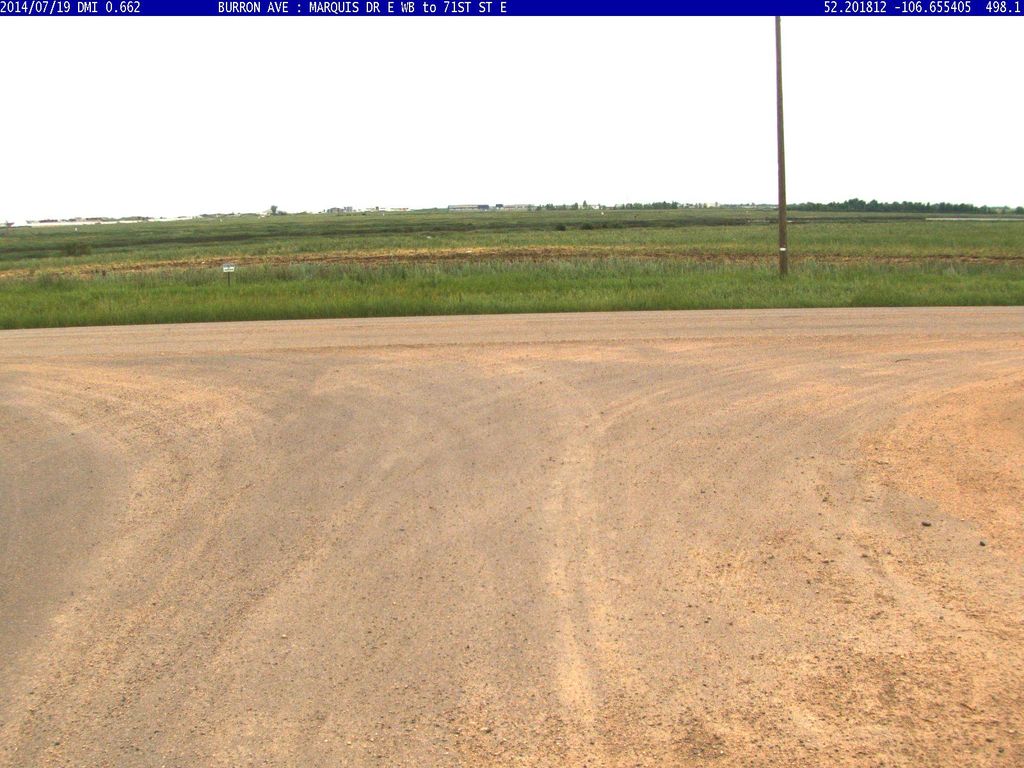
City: saskatoon